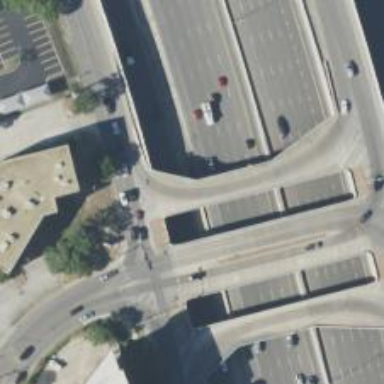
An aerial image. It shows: Secondary link road crossing over bridge.